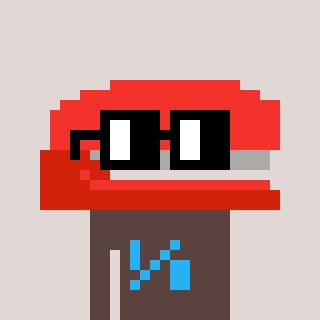
a pixel art character with square black glasses, a stapler-shaped head and a darkbrown-colored body on a warm background